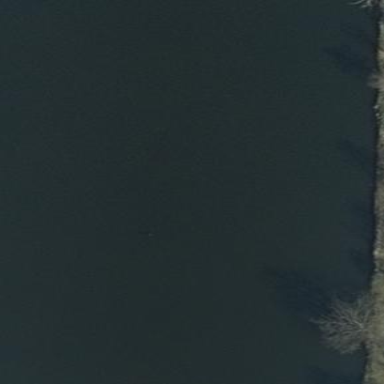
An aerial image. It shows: Serene pond surrounded by nature.